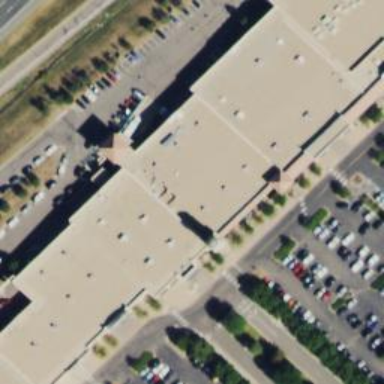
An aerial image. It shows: Supermarket.